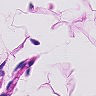
Metastatic tissue present: no